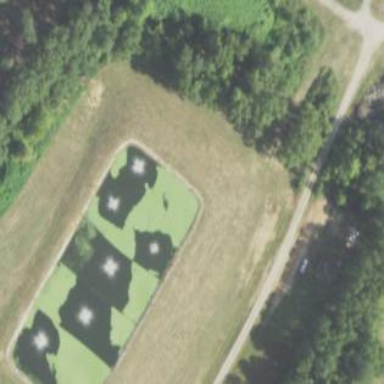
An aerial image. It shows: Image of wastewater.